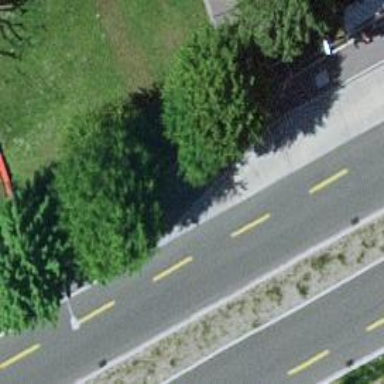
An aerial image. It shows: Sidewalk.